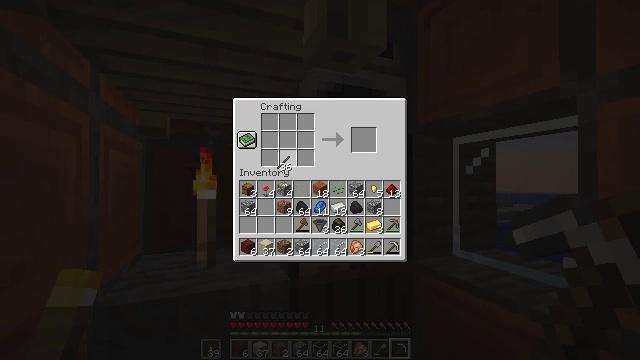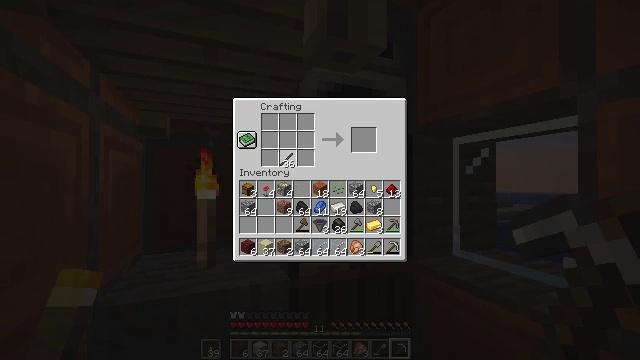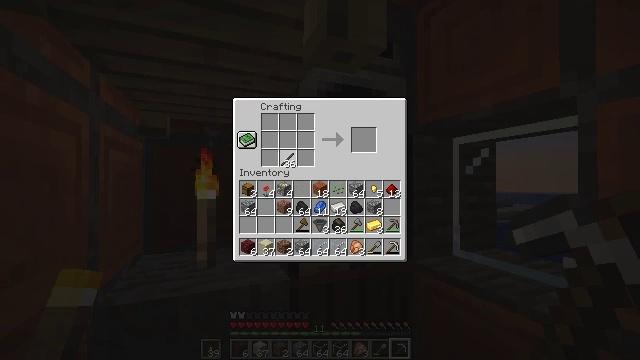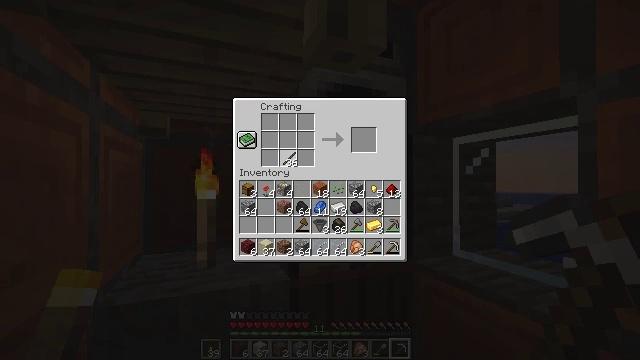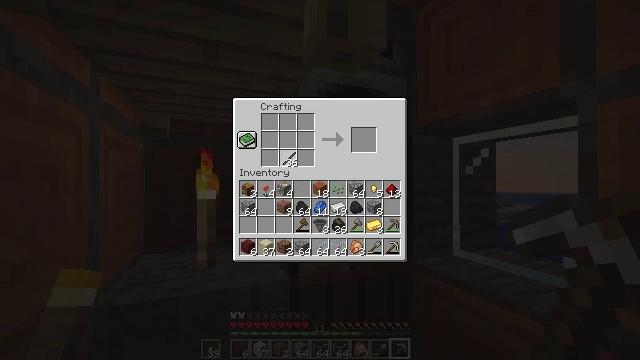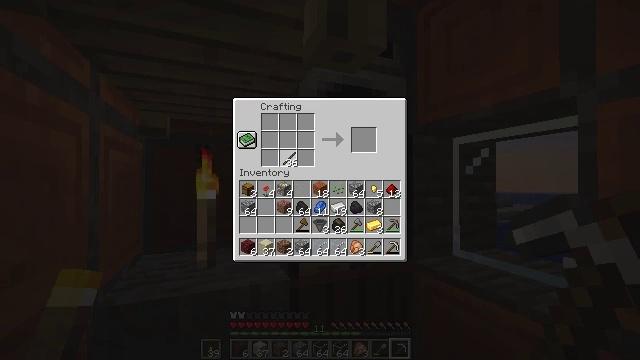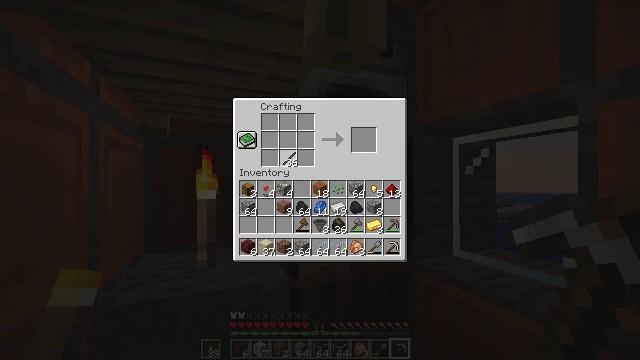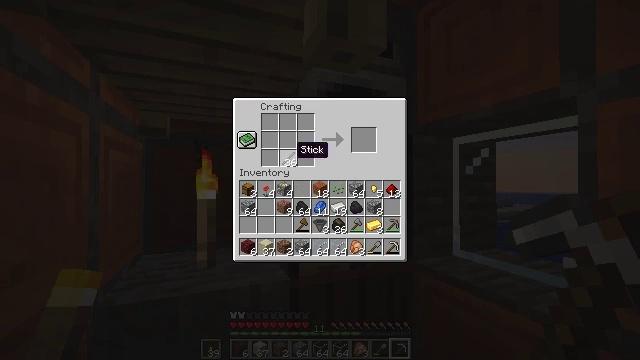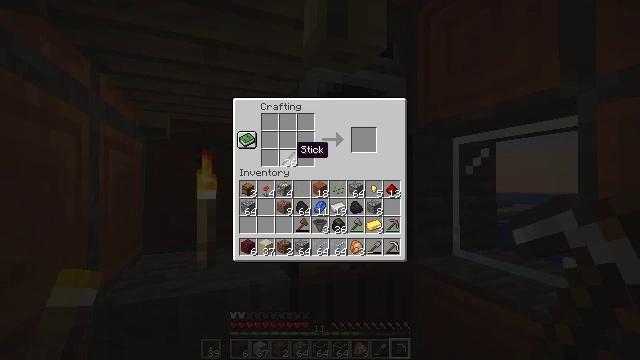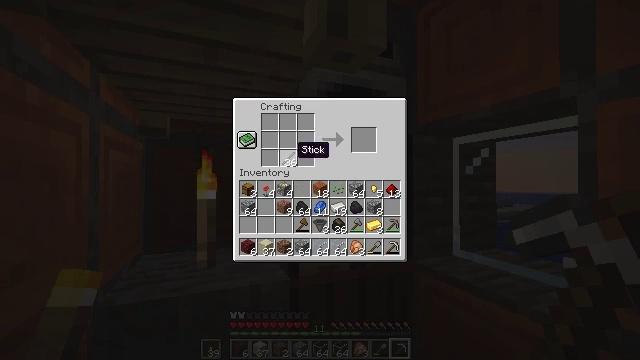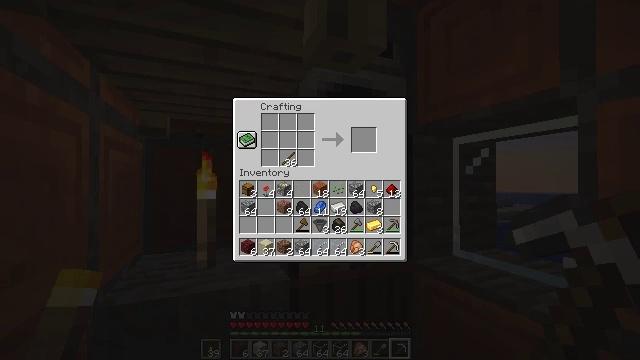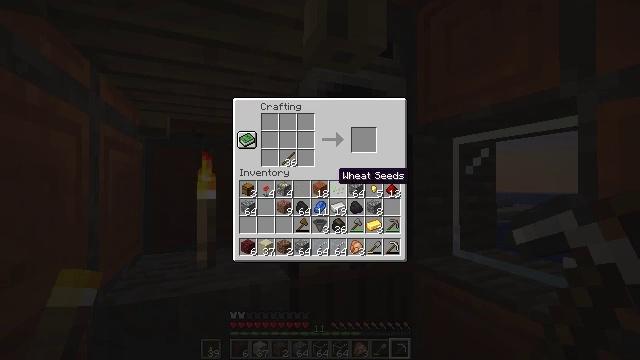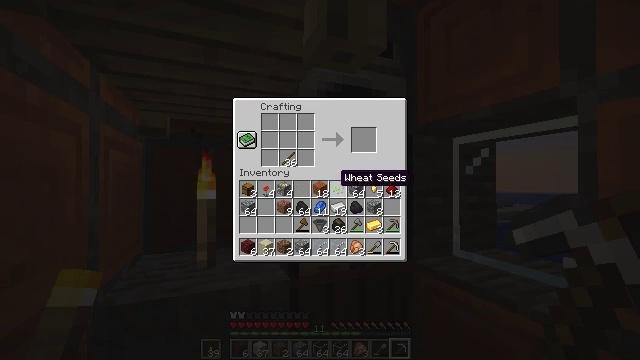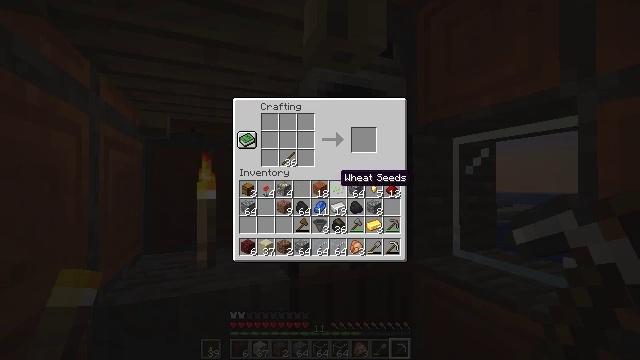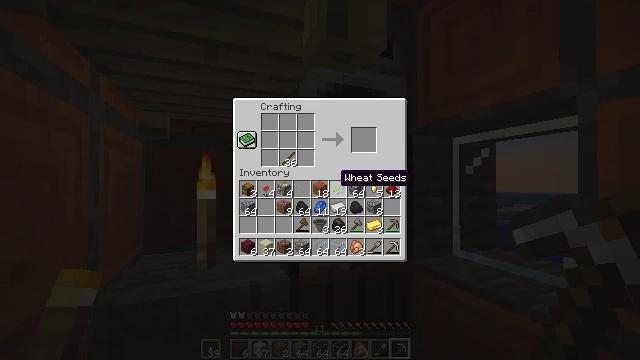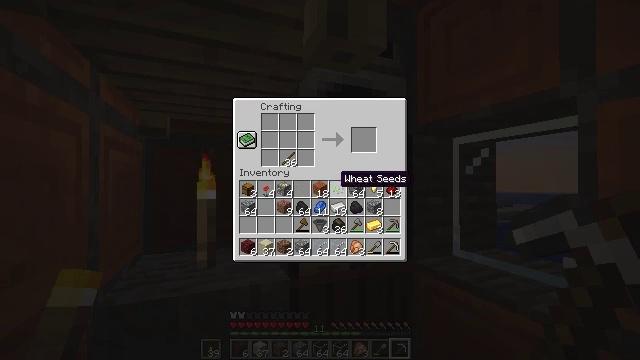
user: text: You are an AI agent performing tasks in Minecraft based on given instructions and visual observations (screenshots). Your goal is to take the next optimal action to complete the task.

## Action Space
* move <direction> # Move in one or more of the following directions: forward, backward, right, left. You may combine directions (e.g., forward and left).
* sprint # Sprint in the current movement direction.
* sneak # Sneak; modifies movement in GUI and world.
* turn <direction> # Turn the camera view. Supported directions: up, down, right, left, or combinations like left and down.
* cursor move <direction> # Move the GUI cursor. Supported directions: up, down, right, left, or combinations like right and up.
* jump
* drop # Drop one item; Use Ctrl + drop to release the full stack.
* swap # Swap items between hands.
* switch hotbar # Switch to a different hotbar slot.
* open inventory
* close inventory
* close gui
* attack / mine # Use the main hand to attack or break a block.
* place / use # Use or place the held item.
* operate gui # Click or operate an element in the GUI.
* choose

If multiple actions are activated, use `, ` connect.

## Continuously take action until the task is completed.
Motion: motion action
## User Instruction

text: Craft a wooden acacia sign in the crafting table.
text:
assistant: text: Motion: no_op
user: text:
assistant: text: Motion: no_op
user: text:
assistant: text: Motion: no_op
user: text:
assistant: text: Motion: operate gui
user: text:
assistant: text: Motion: operate gui
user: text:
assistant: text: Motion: operate gui
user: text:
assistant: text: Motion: no_op
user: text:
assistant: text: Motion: no_op
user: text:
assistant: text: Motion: no_op
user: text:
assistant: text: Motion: cursor move right and down
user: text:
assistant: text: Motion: cursor move right and down
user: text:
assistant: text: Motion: no_op
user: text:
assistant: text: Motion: no_op
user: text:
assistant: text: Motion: no_op
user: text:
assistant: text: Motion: no_op
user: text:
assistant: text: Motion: cursor move left
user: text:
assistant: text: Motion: no_op
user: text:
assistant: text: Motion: no_op
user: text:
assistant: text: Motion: no_op
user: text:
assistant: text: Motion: operate gui
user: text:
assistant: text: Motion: operate gui
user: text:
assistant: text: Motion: cursor move up, operate gui
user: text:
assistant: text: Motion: cursor move left and up
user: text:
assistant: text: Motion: cursor move left and up
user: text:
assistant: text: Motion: no_op
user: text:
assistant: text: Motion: no_op
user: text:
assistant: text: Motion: no_op
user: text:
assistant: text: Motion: no_op
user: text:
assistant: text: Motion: no_op
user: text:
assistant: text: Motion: no_op